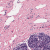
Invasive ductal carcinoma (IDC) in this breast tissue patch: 0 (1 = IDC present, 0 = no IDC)